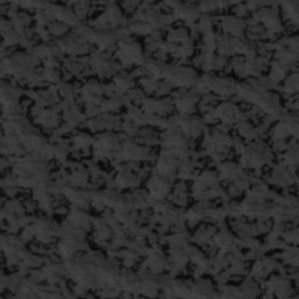
Label: frost